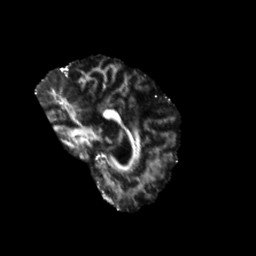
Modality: FA
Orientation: sagittal
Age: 75
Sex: male
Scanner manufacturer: siemens
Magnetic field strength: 3 T
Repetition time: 5.25 s
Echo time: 0.08 s